Interaction volume radius: 10 \u00c5
Interaction volume height: 10 \u00c5
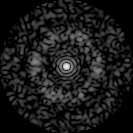
Disorder parameter: 0.8099